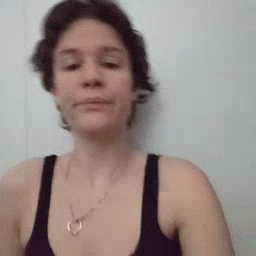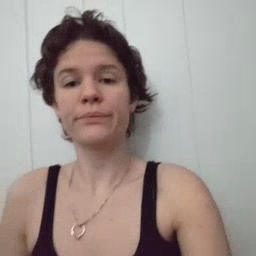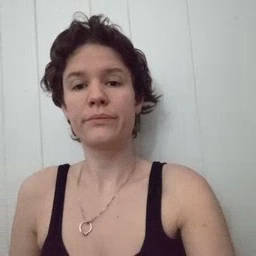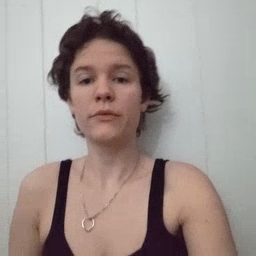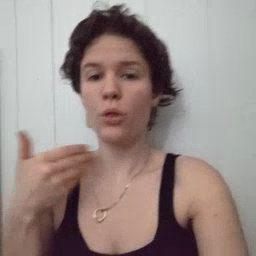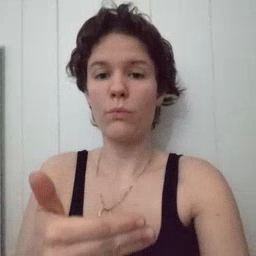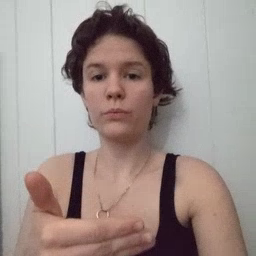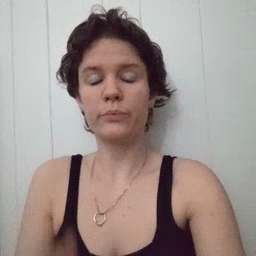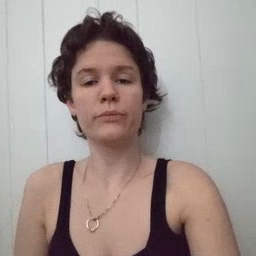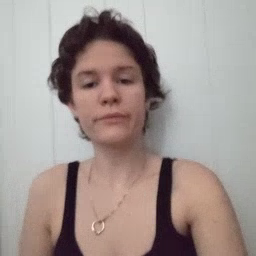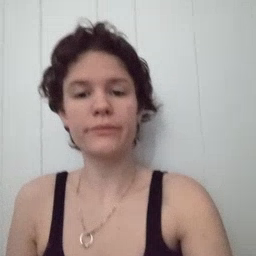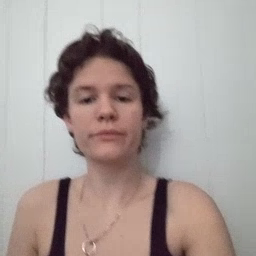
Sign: close